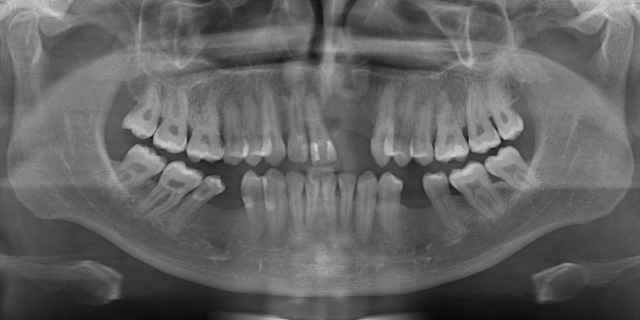
adult